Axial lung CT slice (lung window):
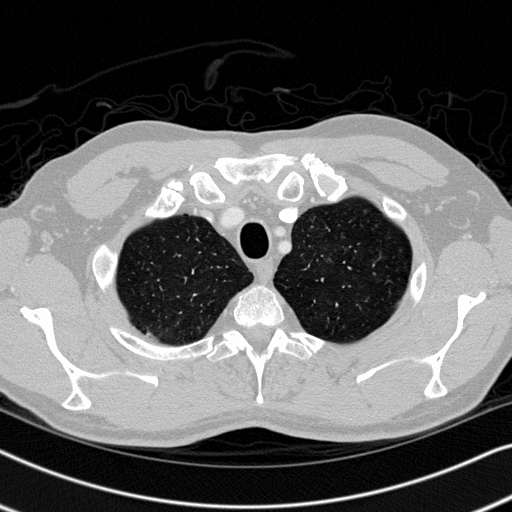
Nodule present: no